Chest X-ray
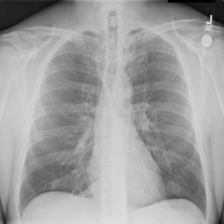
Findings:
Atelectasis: negative
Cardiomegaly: negative
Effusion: negative
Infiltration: negative
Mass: negative
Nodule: negative
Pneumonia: negative
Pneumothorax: negative
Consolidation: negative
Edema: negative
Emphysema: negative
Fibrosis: negative
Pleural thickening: negative
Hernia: negative